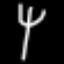
Label: fork